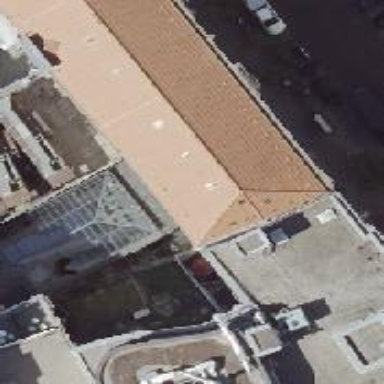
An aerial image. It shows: Building with gabled tan roof.